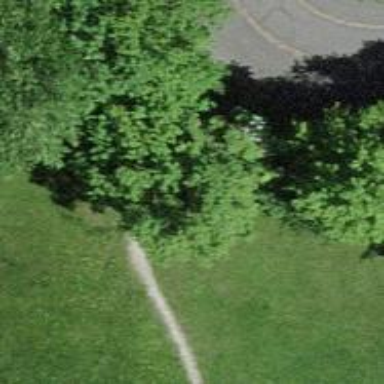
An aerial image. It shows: Set of steps on the road.